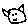
Label: cat